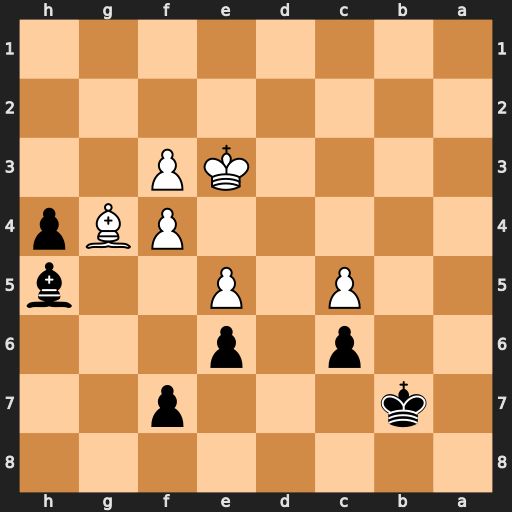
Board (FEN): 8/1k3p2/2p1p3/2P1P2b/5PBp/4KP2/8/8
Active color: b
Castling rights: -
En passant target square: -
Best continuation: Bg6 Kf2 Ka6 Kg2 Kb5 Kh3 Kxc5 Kxh4 Kd5